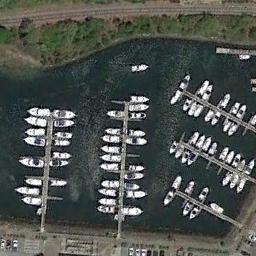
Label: harbor